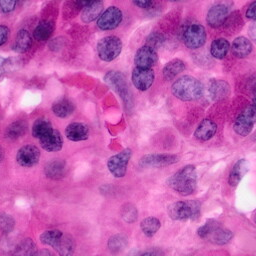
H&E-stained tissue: Pancreatic